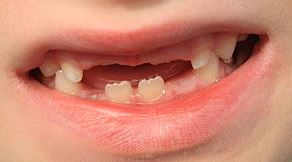
Condition: hypodontia